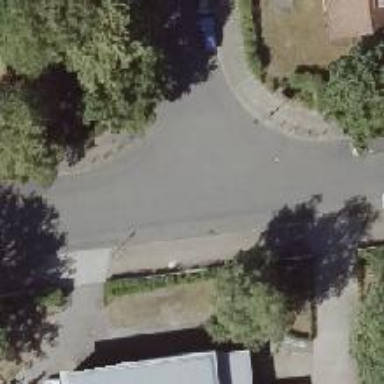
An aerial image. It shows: Residential road with asphalt surface. There are parallel parking lanes on both sides.